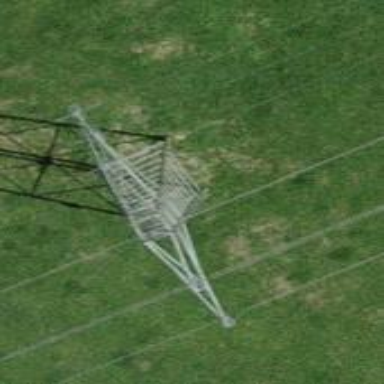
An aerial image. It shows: Lattice structure tower.